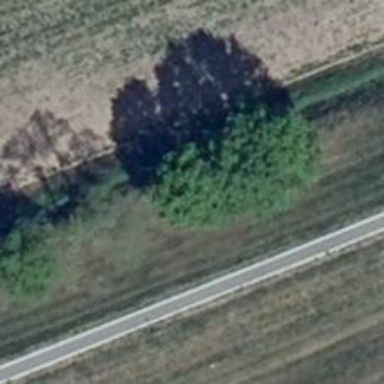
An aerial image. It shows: Broadleaved tree with lush foliage.